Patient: sex F, age 44
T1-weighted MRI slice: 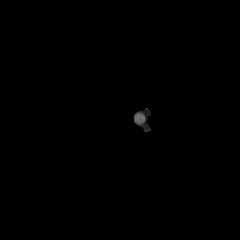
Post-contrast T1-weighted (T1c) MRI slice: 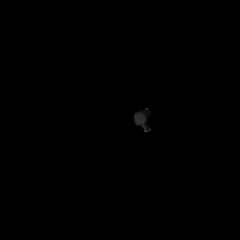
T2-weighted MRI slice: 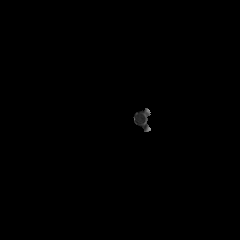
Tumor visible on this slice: no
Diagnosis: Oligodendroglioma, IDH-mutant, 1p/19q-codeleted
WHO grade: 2